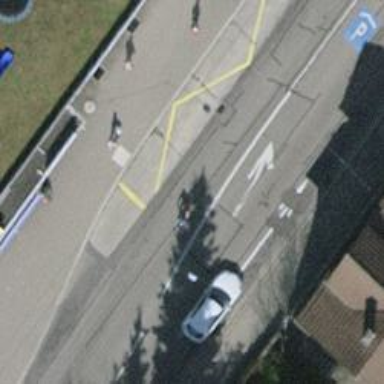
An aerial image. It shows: Bus stop for trolleybuses with designated stop position for public transport.